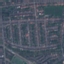
Land use / land cover class: Residential